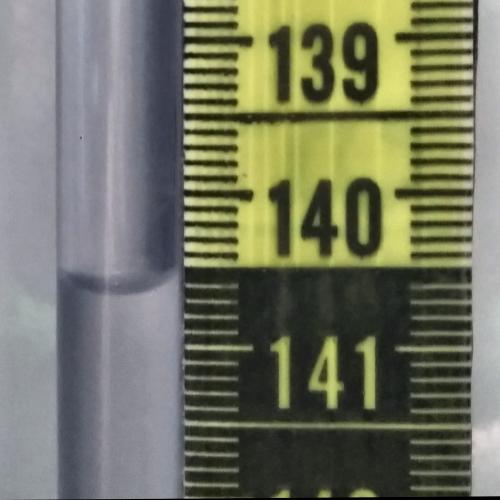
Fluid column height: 140.6 cm